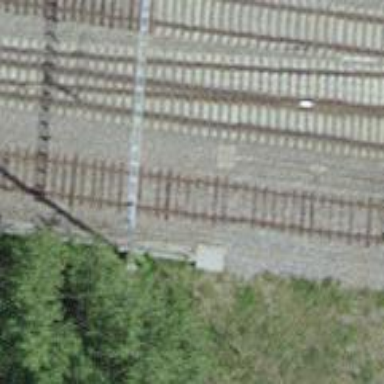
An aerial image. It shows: Rail yard with electrified rails and single track.